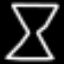
Label: hourglass